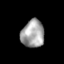
Tissue: skin
Cell type: Epithelial cells
Senescence score: 0.2798
Nuclear area (px): 619
Mean DAPI intensity: 163.59